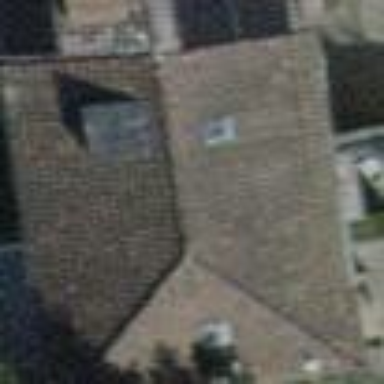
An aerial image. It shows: Building with hipped roof shape.